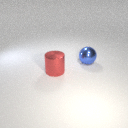
large blue metal sphere behind large red metal cylinder